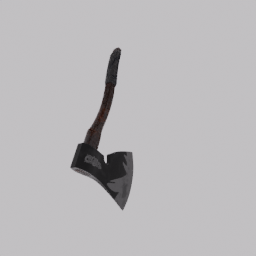
Label: tools